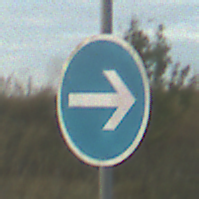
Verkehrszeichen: VorgeschriebeneFahrtrichtungHierRechts
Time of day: SunriseSunset
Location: Outdoor (RoadRail)
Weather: PartlyCloudy
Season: NotSpecified
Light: Natural